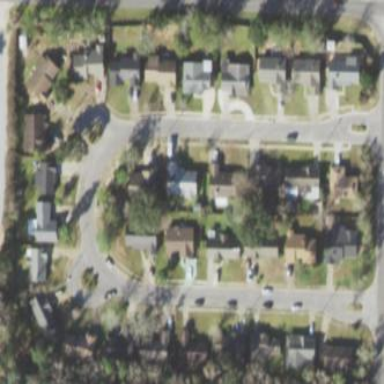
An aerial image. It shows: This residential area consists of single-family homes.